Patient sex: F
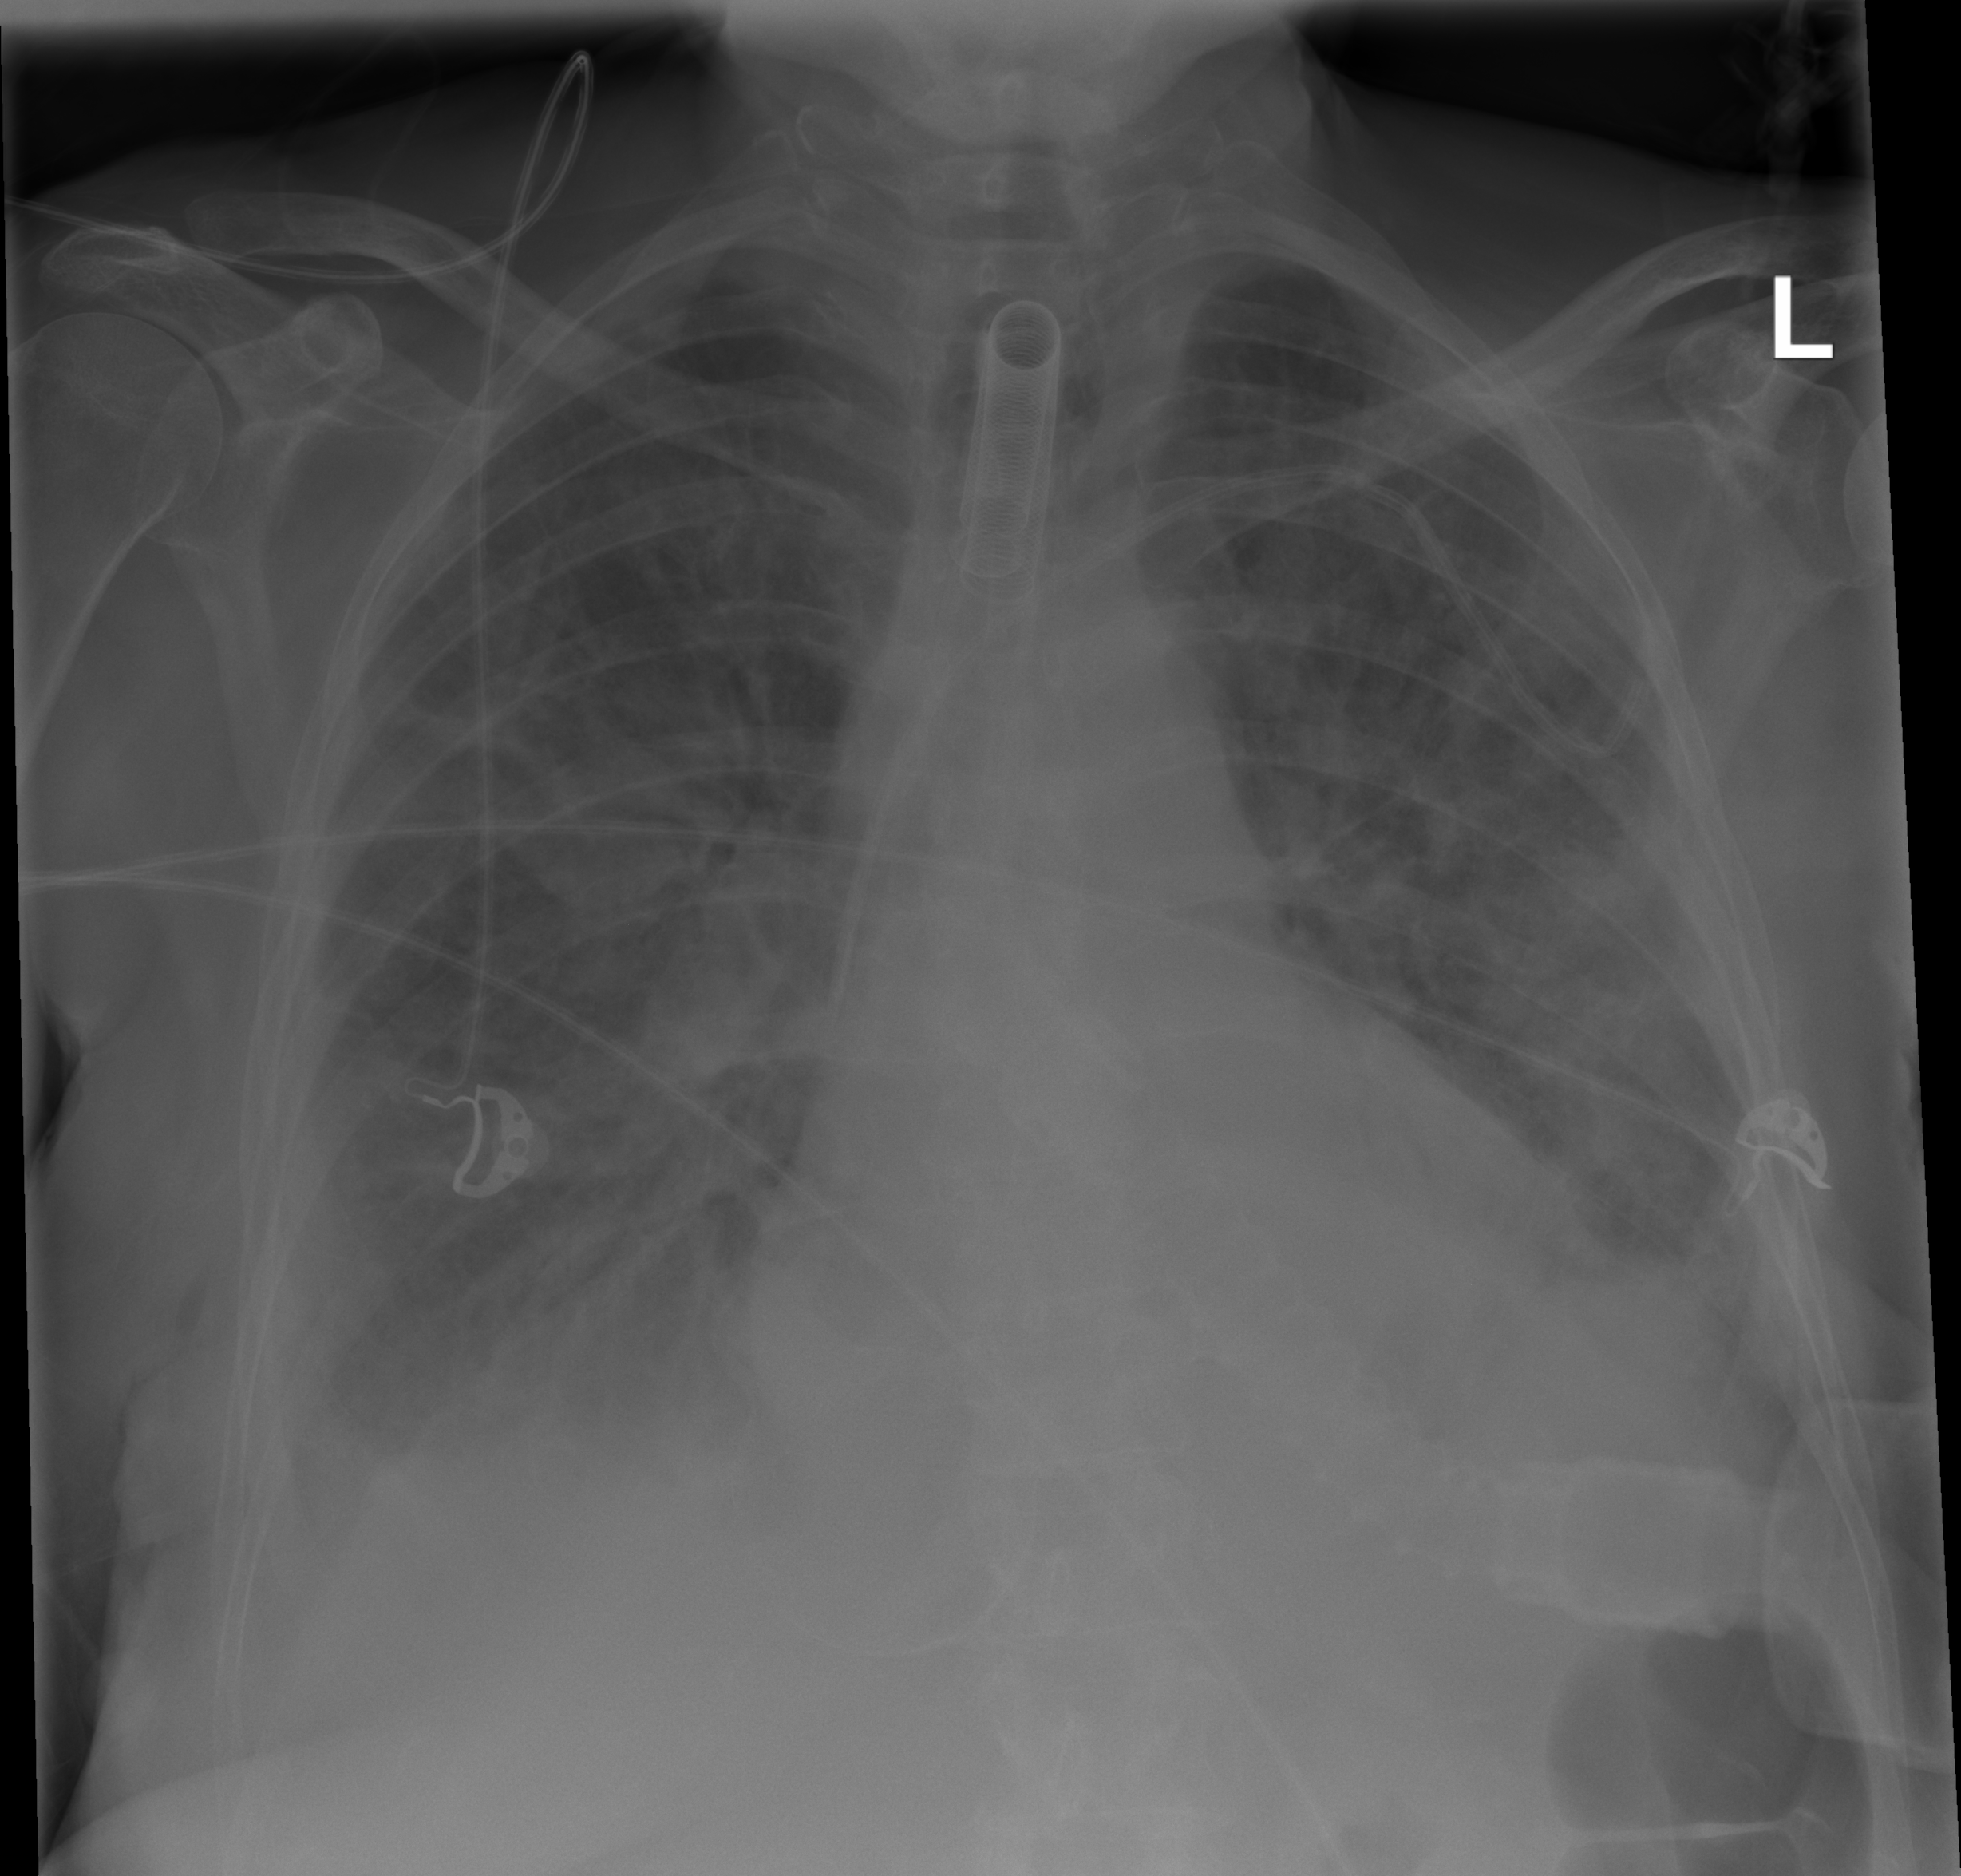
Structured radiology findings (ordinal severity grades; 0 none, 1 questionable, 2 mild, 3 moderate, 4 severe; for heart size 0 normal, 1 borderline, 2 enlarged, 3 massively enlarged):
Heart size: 0
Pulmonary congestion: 3
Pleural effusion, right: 2
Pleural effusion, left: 2
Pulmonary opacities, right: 3
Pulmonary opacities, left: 3
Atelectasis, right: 2
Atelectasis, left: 2